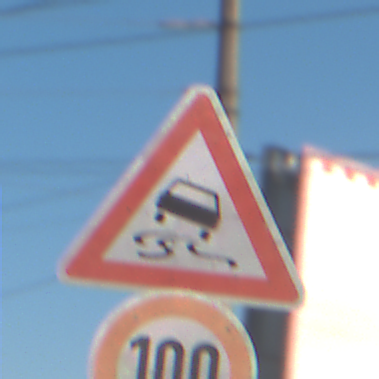
Verkehrszeichen: SchleuderOderRutschgefahr
Zusatzzeichen unten: Geschwindigkeit100
Umgebung: Outdoor, Urban
Tageszeit: MorningAfternoon
Wetter: Clear
Licht: Natural
Jahreszeit: NotSpecified
Kontrast: HighContrast